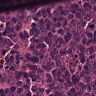
Metastatic tissue present: no